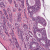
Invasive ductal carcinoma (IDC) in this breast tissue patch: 1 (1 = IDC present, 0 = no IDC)